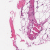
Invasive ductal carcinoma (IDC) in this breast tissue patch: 0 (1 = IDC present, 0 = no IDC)